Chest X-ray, AP view. Patient: 48 years old, sex F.
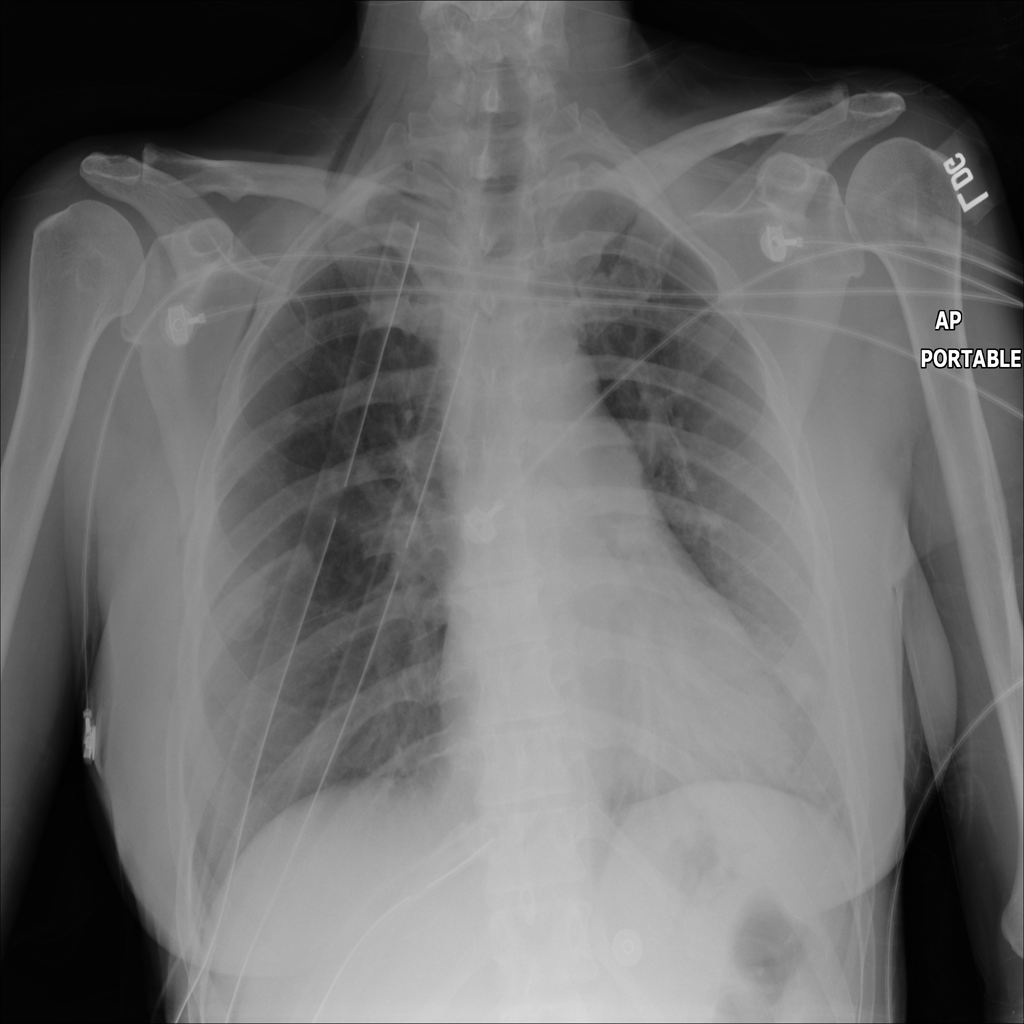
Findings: No Finding